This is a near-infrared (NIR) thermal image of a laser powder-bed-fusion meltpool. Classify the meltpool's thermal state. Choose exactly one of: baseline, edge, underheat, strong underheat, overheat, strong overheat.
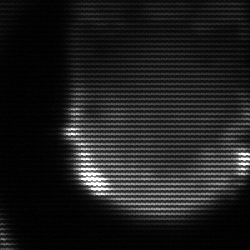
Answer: strong underheat